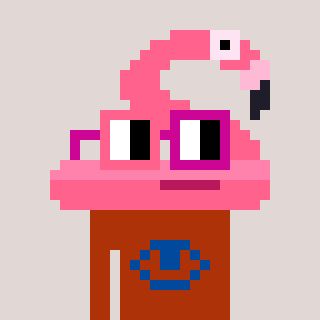
a pixel art character with square pink and red glasses, a flamingo-shaped head and a hotbrown-colored body on a warm background